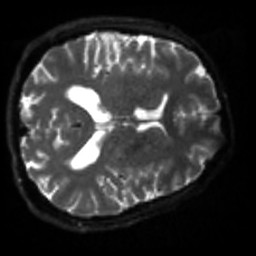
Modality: sbref
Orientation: axial
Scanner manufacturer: siemens
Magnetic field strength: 3 T
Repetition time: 4 s
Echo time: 0.0594 s